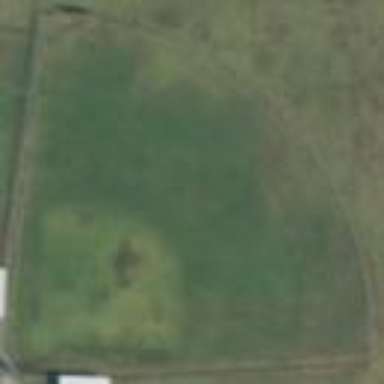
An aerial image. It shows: Baseball pitch for leisure land.